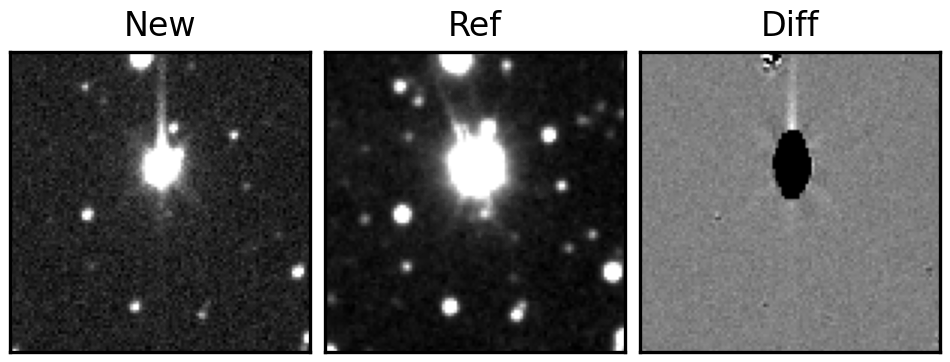
Label: bogus